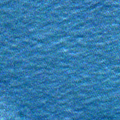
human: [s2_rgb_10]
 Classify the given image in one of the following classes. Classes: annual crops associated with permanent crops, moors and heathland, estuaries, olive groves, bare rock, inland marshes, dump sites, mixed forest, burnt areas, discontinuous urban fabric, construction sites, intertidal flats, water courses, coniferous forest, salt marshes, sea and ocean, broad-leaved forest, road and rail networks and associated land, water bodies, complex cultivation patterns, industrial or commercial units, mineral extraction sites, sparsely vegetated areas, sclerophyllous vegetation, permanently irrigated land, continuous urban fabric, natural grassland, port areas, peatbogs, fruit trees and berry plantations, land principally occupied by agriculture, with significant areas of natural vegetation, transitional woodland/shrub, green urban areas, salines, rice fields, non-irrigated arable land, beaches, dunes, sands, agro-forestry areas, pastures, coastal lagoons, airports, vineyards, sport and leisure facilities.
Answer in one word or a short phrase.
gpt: sea and ocean